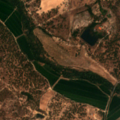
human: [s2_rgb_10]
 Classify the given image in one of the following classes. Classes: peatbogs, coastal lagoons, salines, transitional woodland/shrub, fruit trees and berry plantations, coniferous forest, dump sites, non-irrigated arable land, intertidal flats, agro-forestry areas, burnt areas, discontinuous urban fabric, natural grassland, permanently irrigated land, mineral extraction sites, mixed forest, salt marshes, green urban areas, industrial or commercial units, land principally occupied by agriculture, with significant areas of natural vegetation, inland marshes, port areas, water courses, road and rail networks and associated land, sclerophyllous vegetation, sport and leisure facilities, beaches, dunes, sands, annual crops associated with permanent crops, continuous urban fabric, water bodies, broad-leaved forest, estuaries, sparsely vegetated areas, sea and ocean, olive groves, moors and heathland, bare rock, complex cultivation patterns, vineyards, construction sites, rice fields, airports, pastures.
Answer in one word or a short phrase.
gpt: rice fields, agro-forestry areas, broad-leaved forest